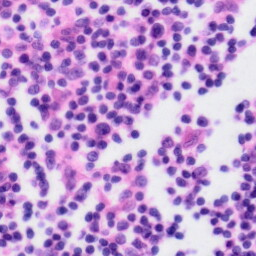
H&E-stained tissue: Tonsil